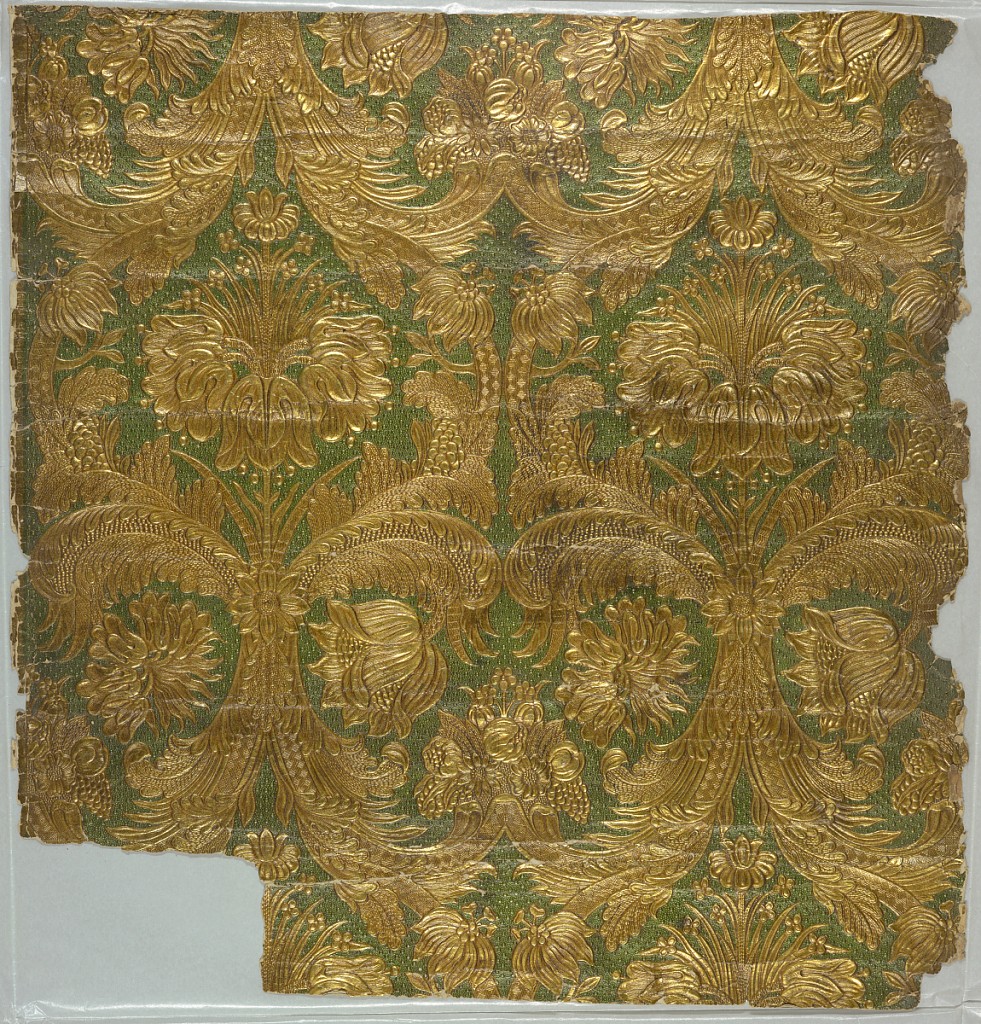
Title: Sidewall
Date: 1875–99
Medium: Block-printed paper, embossed
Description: Imitation leather. On studded-texture background, embossed symmetrical design of tulips, chrysanthemums, lilies, sunflowers and many other floral depictions, with feathery fronds of leaves; printed in metallic emerald green and metallic gold.